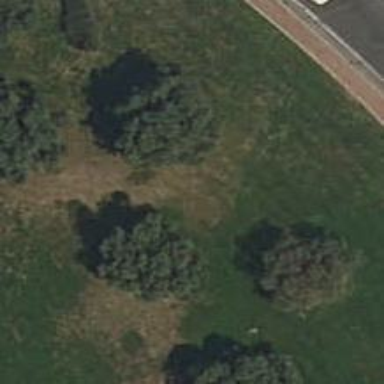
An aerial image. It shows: Broadleaved evergreen tree in its natural setting.